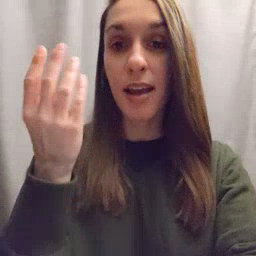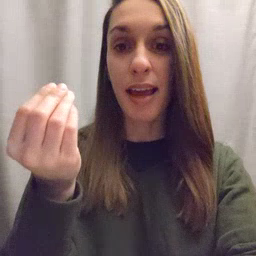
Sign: outside